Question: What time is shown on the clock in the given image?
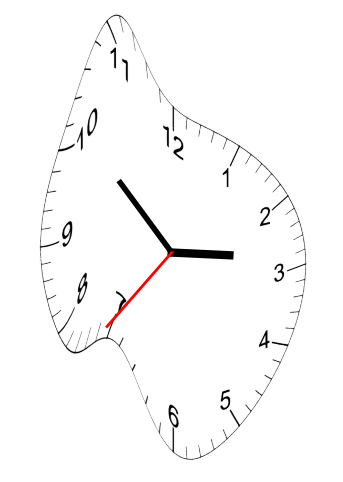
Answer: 02:51:36